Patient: sex M, age 76
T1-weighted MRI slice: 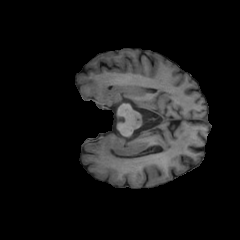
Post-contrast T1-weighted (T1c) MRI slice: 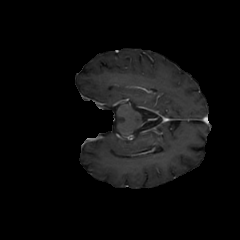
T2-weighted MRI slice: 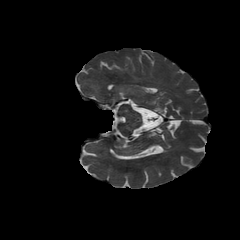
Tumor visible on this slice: yes
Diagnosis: Glioblastoma, IDH-wildtype
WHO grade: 4